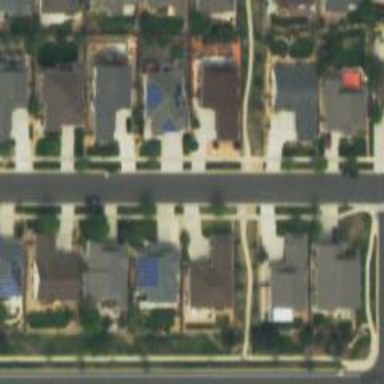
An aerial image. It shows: Residential road.